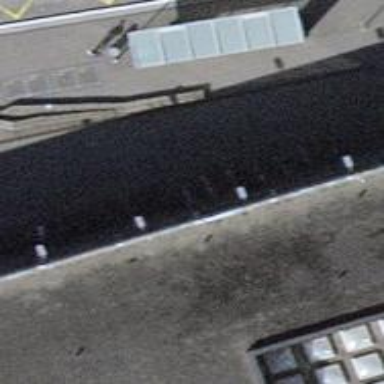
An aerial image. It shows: Bicycle parking area with stands.